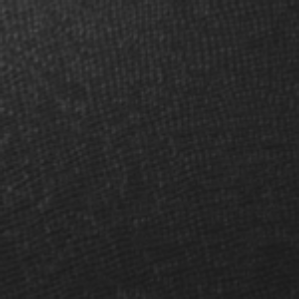
Label: frost